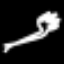
Label: fork